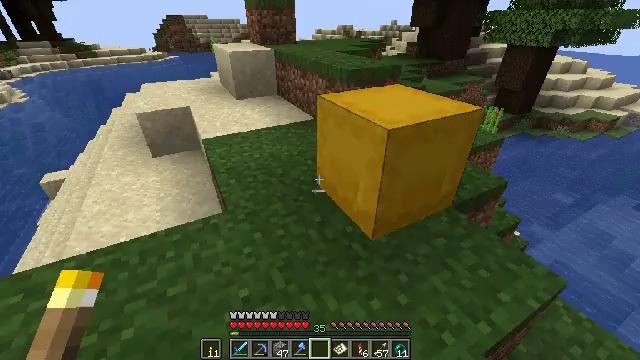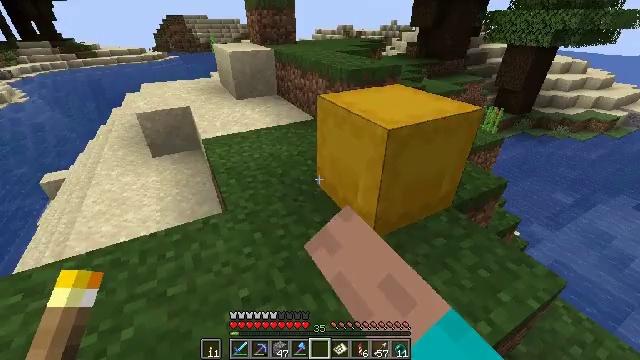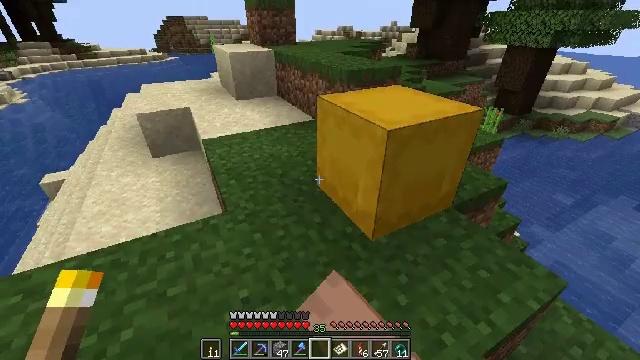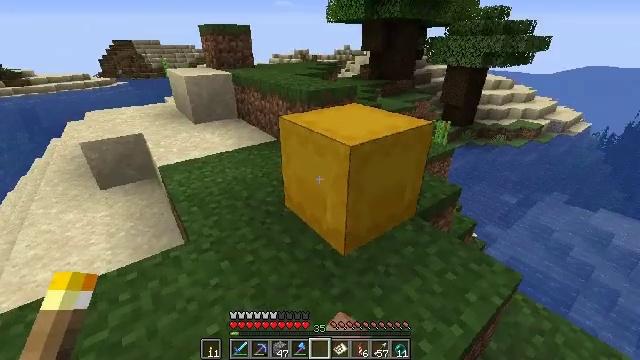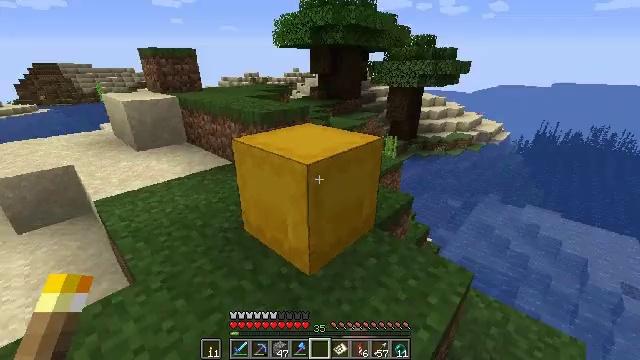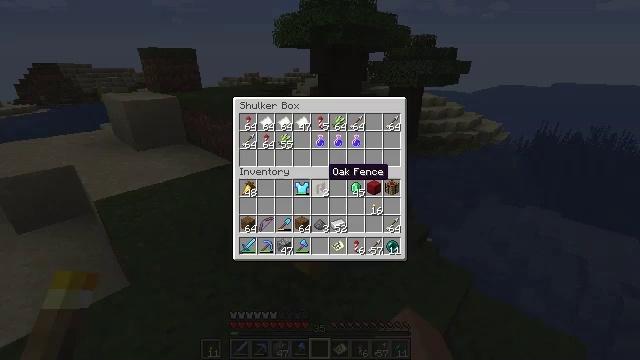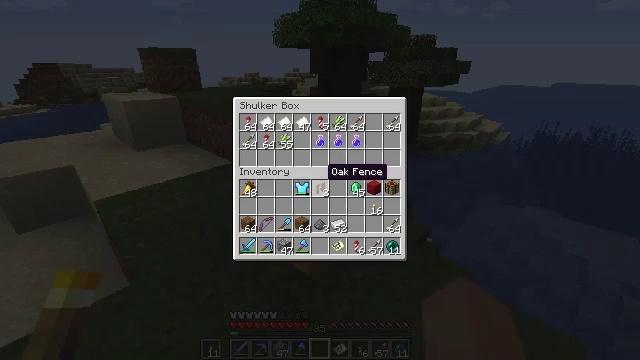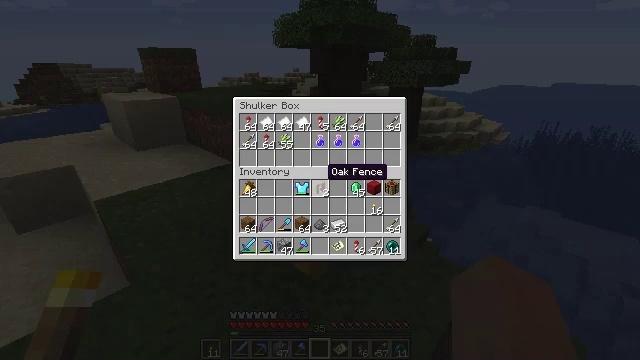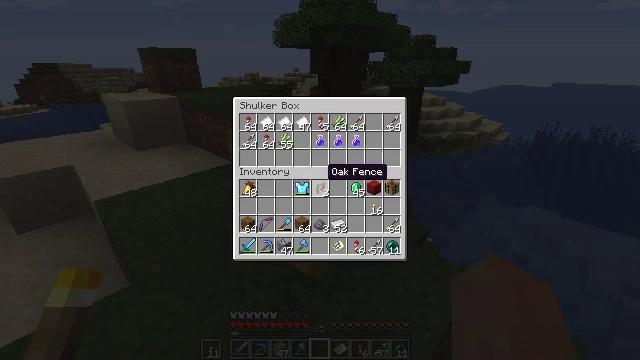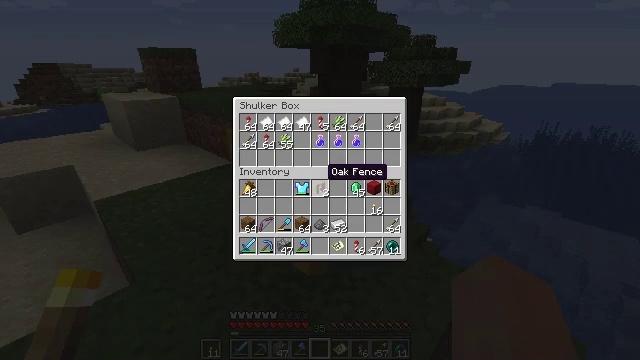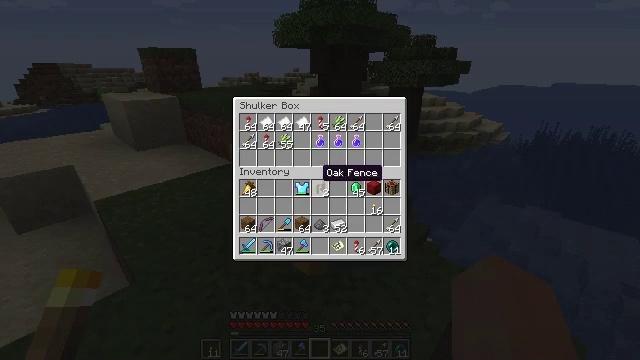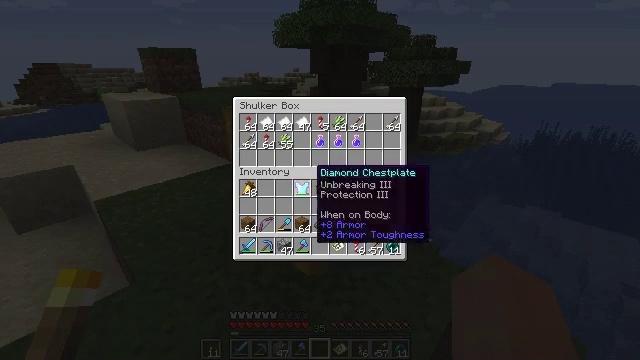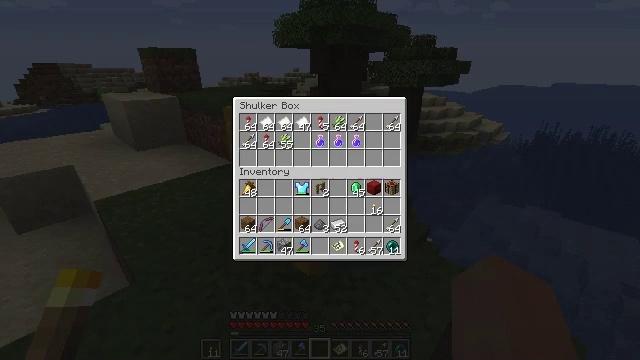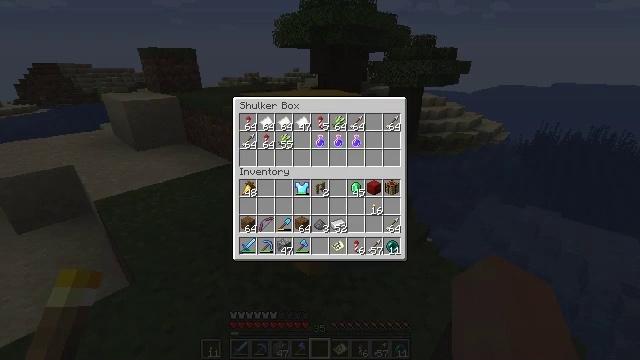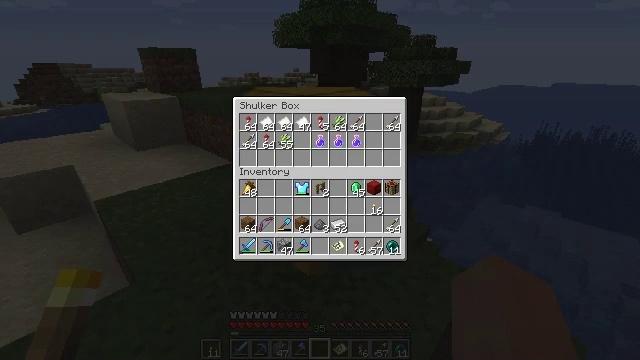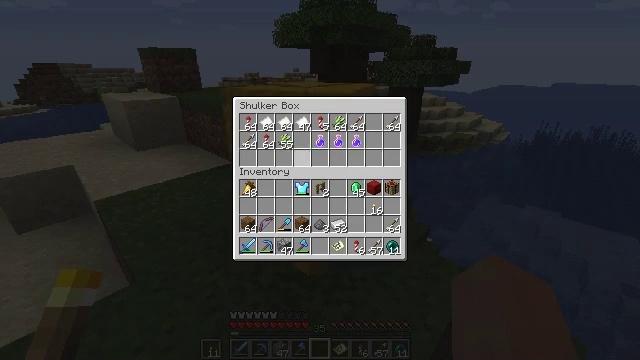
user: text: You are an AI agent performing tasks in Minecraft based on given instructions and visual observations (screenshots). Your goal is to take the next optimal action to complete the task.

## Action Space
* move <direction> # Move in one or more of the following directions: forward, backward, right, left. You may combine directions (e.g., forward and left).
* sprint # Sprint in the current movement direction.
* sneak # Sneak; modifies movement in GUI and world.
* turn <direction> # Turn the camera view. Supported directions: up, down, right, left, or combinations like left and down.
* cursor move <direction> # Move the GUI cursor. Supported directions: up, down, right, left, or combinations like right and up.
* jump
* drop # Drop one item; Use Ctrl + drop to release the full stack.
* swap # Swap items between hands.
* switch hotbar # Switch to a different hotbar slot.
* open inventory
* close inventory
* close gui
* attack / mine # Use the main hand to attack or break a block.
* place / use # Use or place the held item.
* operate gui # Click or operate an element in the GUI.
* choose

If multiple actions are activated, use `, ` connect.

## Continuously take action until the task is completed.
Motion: motion action
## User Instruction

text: Collect your yellow shulker box.
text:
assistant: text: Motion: use / place
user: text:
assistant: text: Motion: use / place
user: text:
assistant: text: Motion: turn right and up
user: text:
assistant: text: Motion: turn right and up
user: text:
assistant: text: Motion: open gui
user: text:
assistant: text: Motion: no_op
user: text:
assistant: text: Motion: no_op
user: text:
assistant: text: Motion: no_op
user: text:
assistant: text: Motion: no_op
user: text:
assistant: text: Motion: no_op
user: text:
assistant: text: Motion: no_op
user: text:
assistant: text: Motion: no_op
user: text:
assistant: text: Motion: cursor move up
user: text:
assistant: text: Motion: no_op
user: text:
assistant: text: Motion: sneak
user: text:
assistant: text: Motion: sneak, cursor move left and up
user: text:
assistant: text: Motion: sneak
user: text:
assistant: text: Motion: sneak, cursor move up
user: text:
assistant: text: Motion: sneak
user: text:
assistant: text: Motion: sneak, cursor move left
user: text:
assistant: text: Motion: sneak, cursor move left
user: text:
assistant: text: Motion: sneak
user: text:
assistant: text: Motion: sneak
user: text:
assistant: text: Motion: sneak
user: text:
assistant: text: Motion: sneak, operate gui
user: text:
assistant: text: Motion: sneak, operate gui
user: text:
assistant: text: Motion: sneak
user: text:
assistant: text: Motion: sneak, cursor move left and up
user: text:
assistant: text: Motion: sneak
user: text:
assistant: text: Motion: sneak